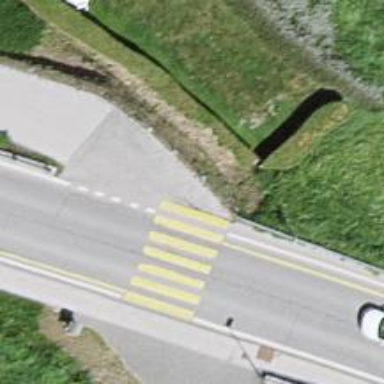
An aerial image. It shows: Marked road crossing.